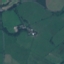
Land use / land cover class: Pasture